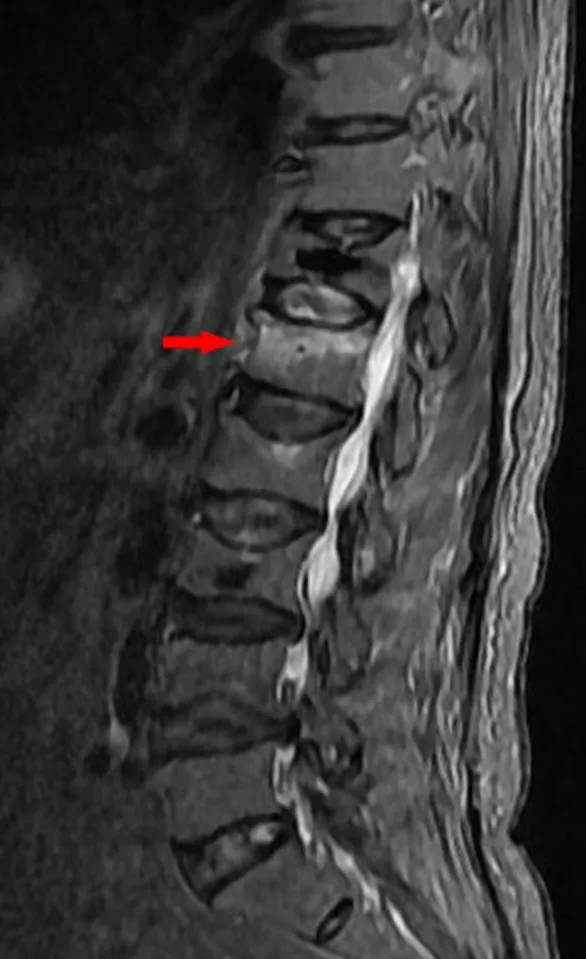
Preoperative MRI of lumbar spine suggested compression fracture of L1 vertebral body.
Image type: radiology (mri)